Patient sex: F
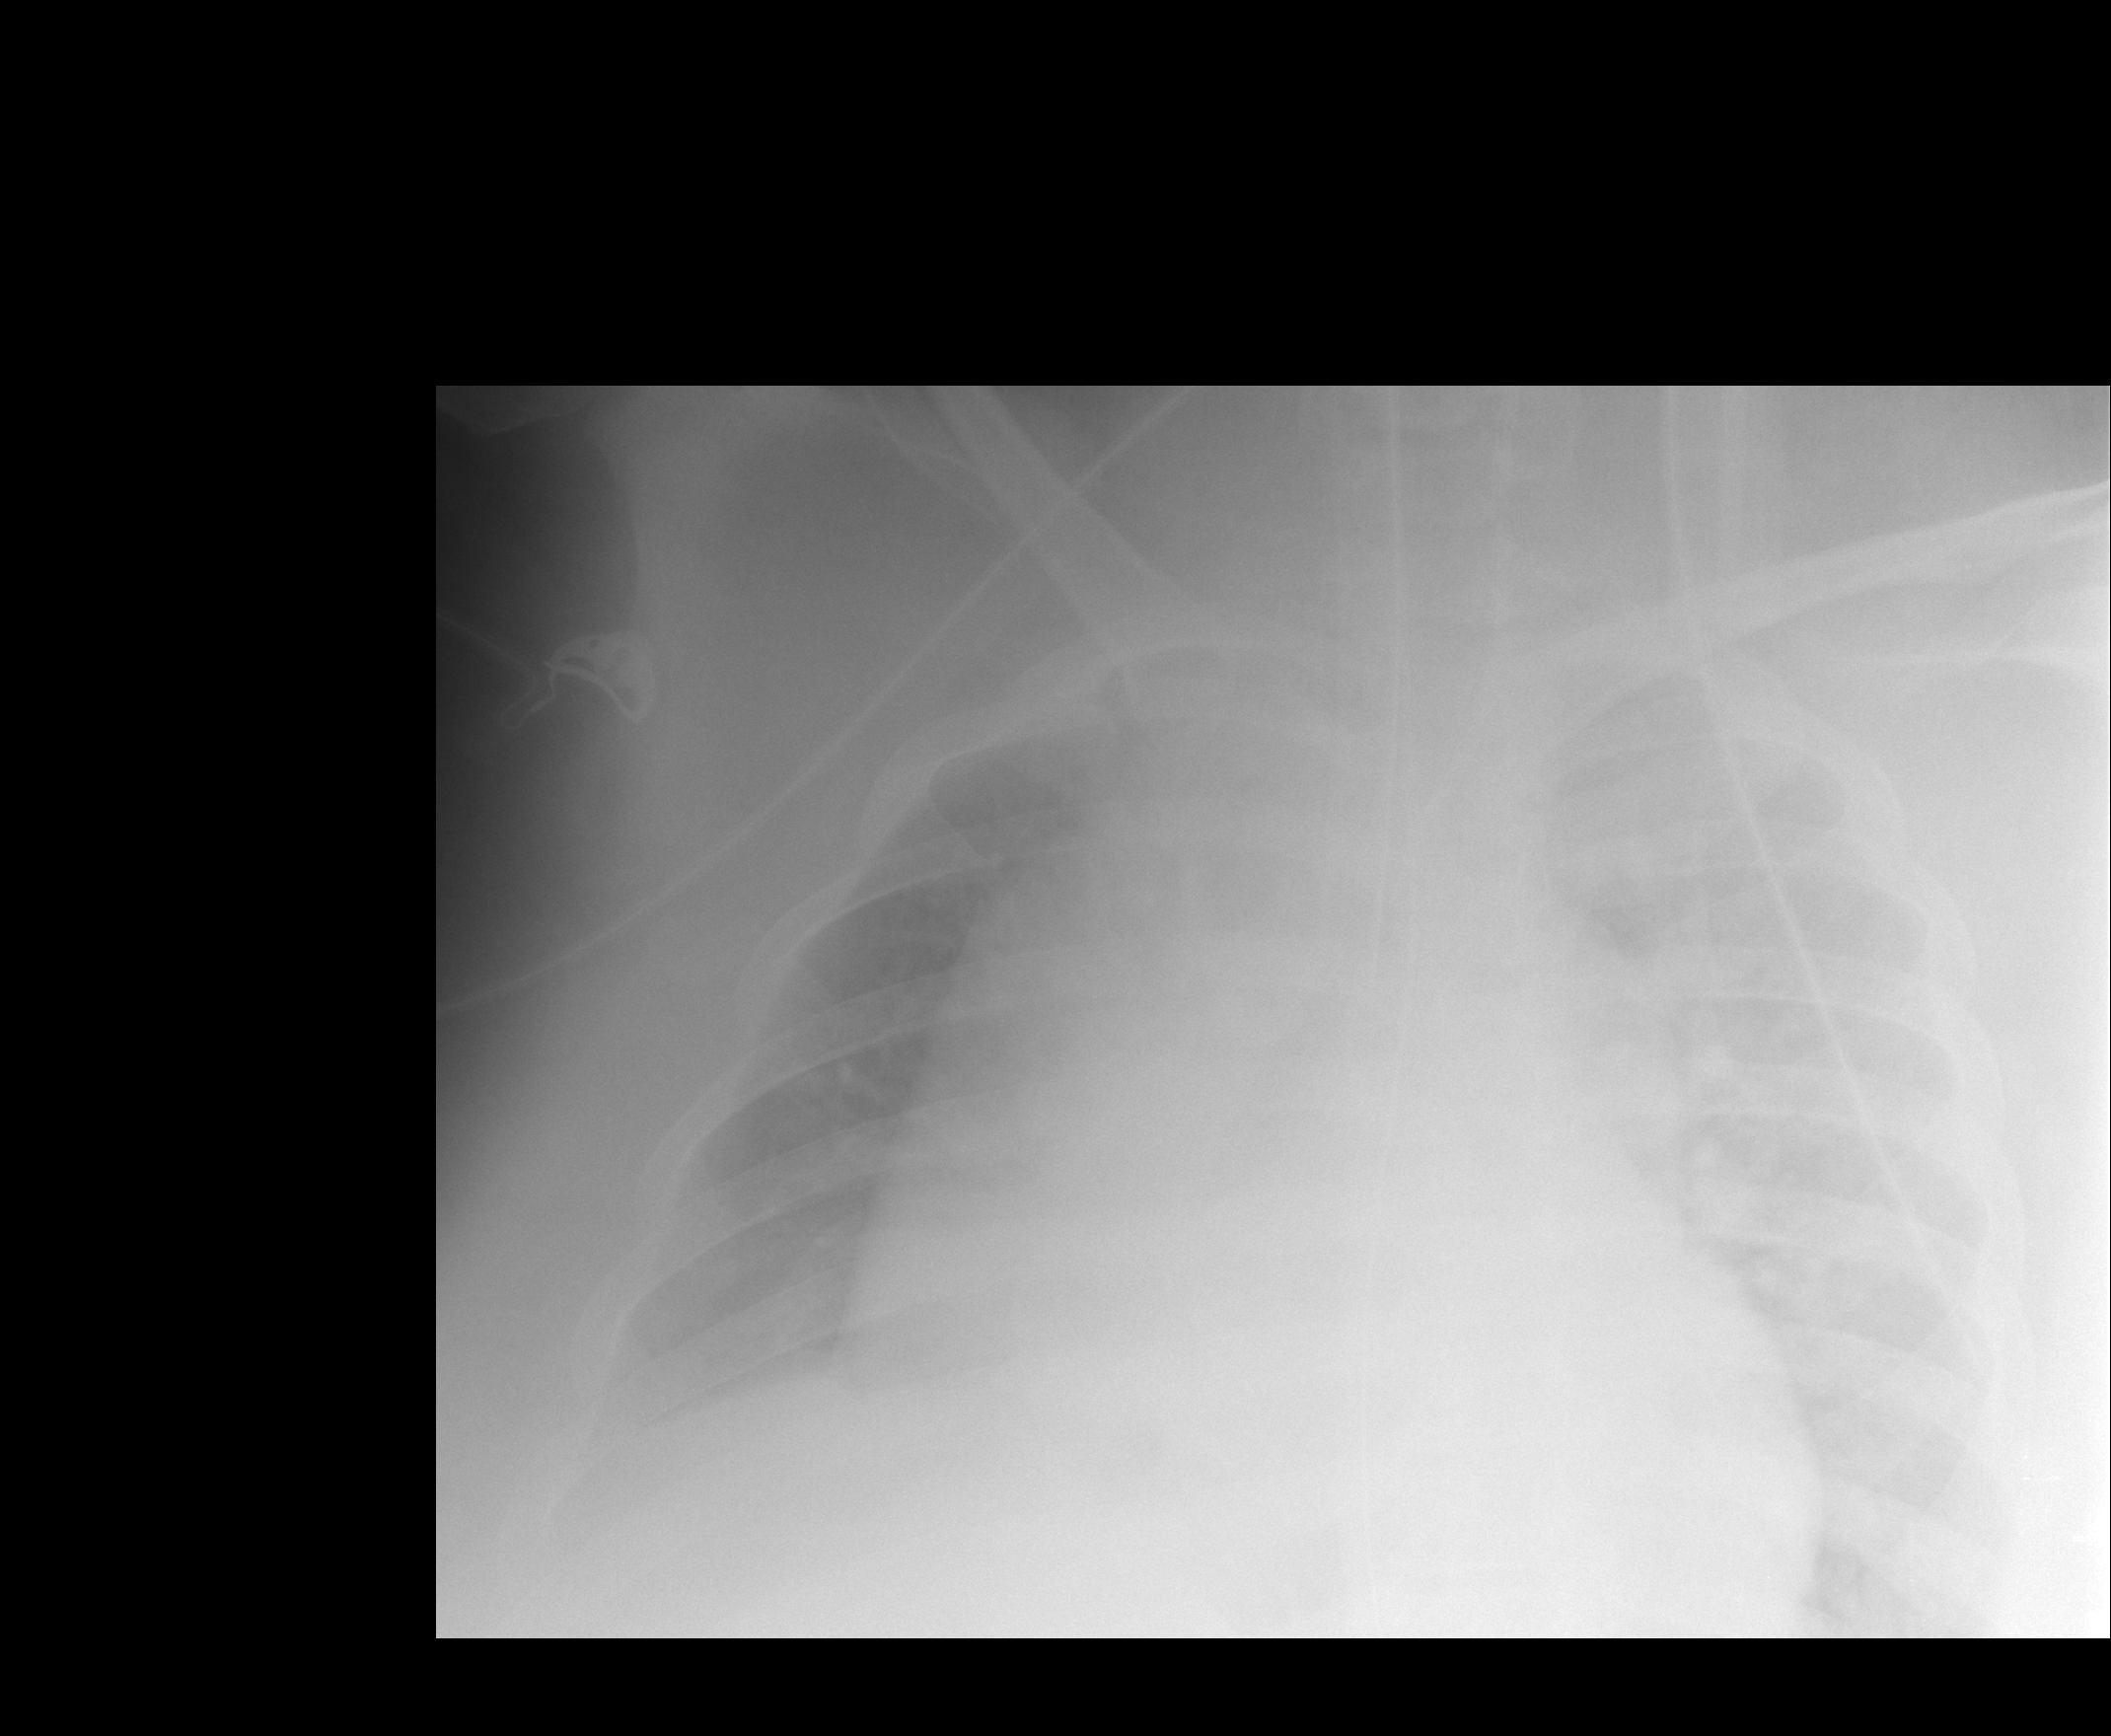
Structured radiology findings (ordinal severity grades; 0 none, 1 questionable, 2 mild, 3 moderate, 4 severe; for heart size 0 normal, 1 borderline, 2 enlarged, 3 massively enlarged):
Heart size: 3
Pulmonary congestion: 2
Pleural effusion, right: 0
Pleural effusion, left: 1
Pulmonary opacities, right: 2
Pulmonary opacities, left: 2
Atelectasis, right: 1
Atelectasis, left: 2